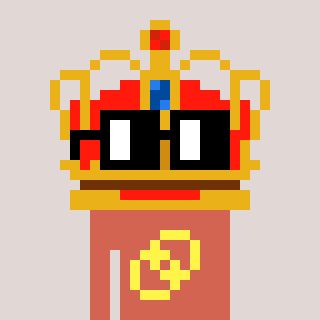
a pixel art character with square black glasses, a crown-shaped head and a peachy-colored body on a warm background